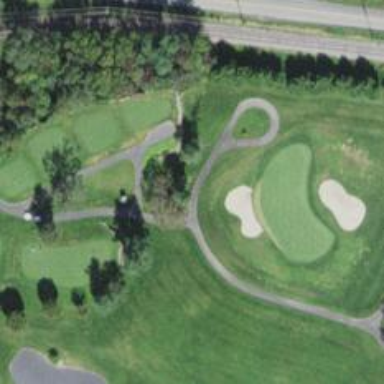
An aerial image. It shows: Asphalt service road used as golf cart path.